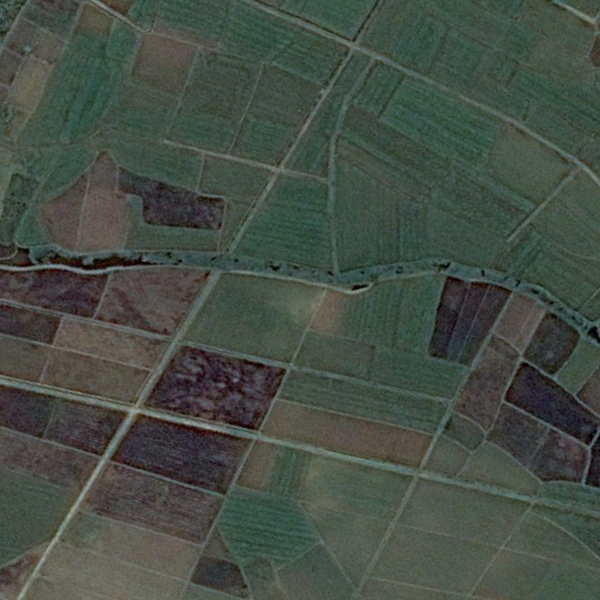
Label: Farmland